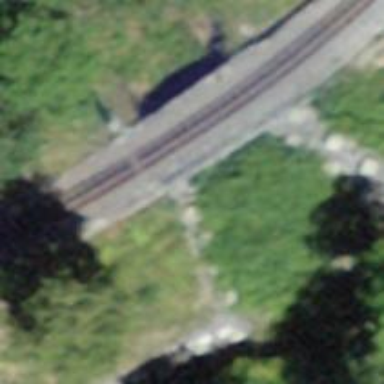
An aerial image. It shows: Narrow-gauge railway bridge with electrified contact line for single track.